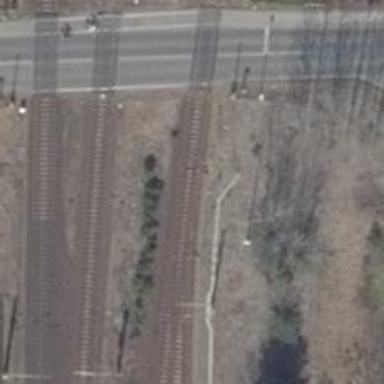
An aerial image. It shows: Railway signal.